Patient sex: M
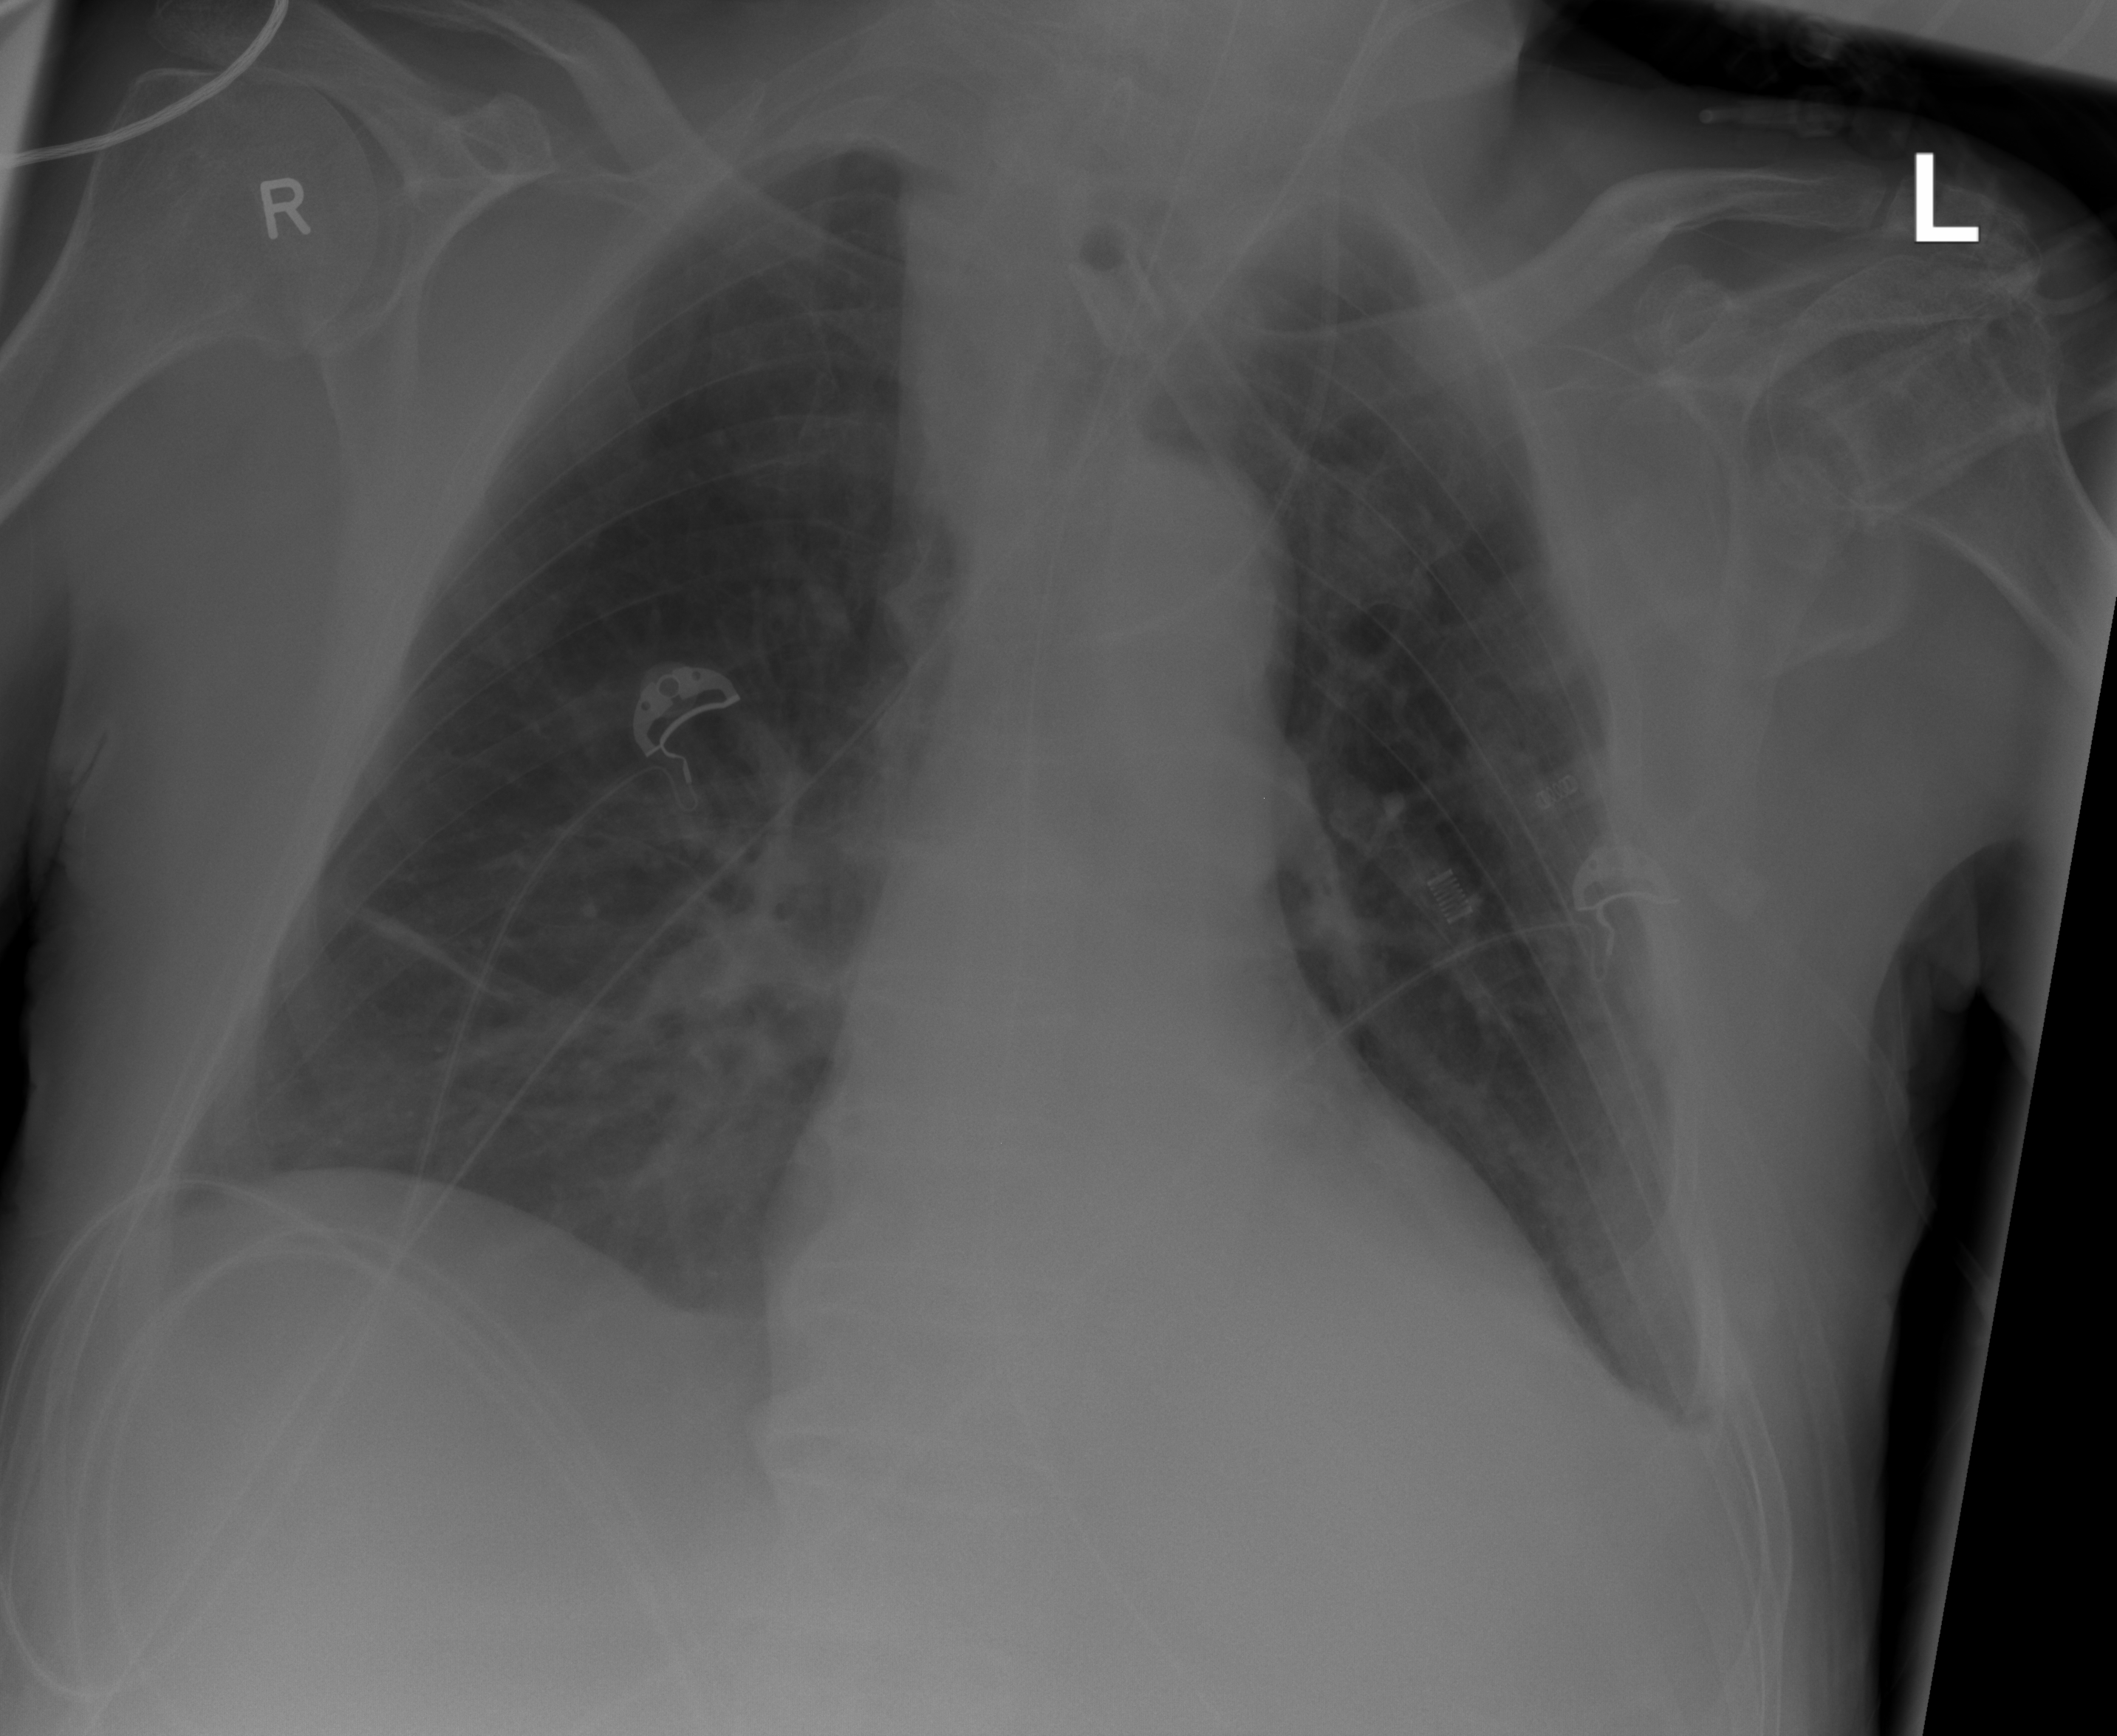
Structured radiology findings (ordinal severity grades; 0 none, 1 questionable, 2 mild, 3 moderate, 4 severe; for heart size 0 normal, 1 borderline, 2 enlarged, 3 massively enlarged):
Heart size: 1
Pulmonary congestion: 0
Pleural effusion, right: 0
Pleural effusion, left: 2
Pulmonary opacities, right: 0
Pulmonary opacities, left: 0
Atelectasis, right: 2
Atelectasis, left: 2